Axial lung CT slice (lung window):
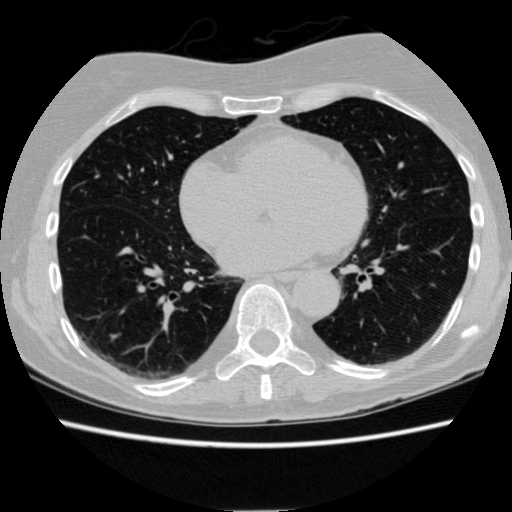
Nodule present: no